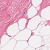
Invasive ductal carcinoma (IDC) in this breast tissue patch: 0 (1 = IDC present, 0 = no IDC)